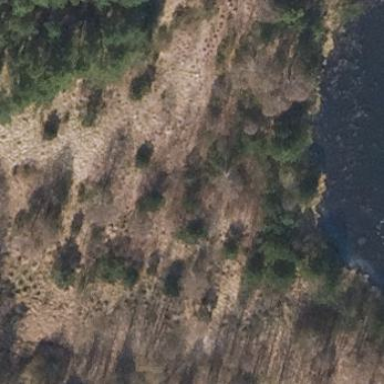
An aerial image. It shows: Patch of scrub vegetation.